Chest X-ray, PA view. Patient: 45 years old, sex F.
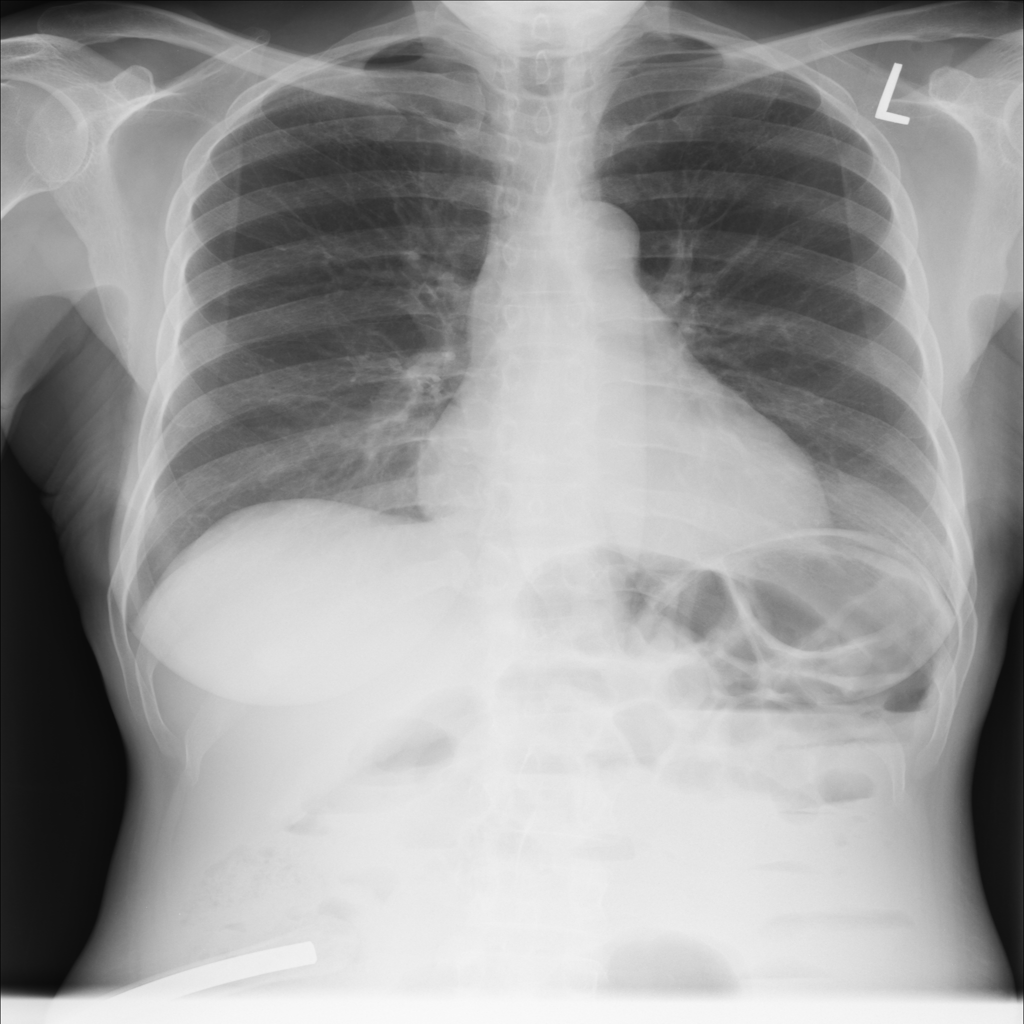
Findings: Cardiomegaly, Effusion